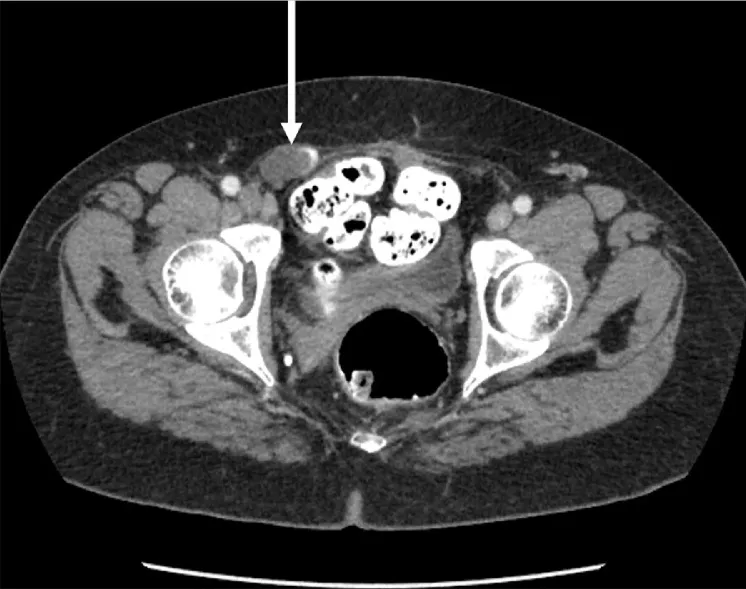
CT cut through the pelvis show a 4 cm cystic mass with peripheral calcification in the right inguinal region. This was compatible with recurrence of pseudomyxoma peritonei 6 years after initial treatment.
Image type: radiology (ct)